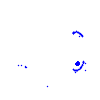
Particle: electron